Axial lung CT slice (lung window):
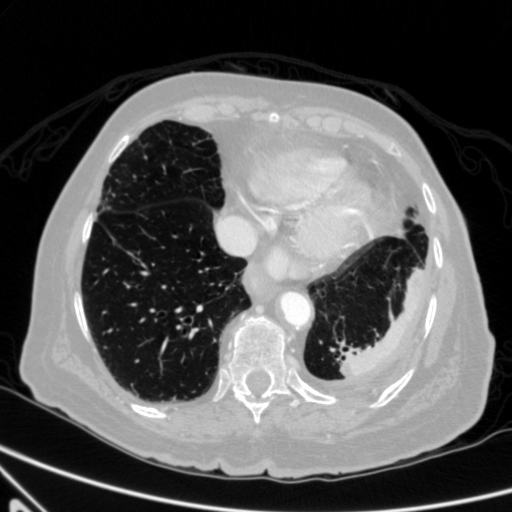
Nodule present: no